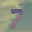
Label: 7